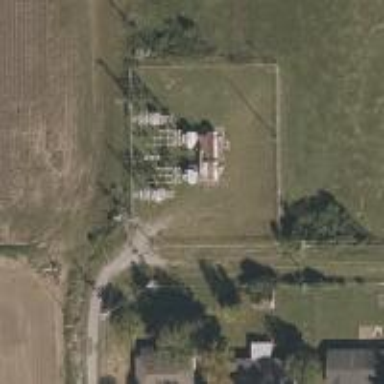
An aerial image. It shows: Distribution level power substation enclosed by fence.